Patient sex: M
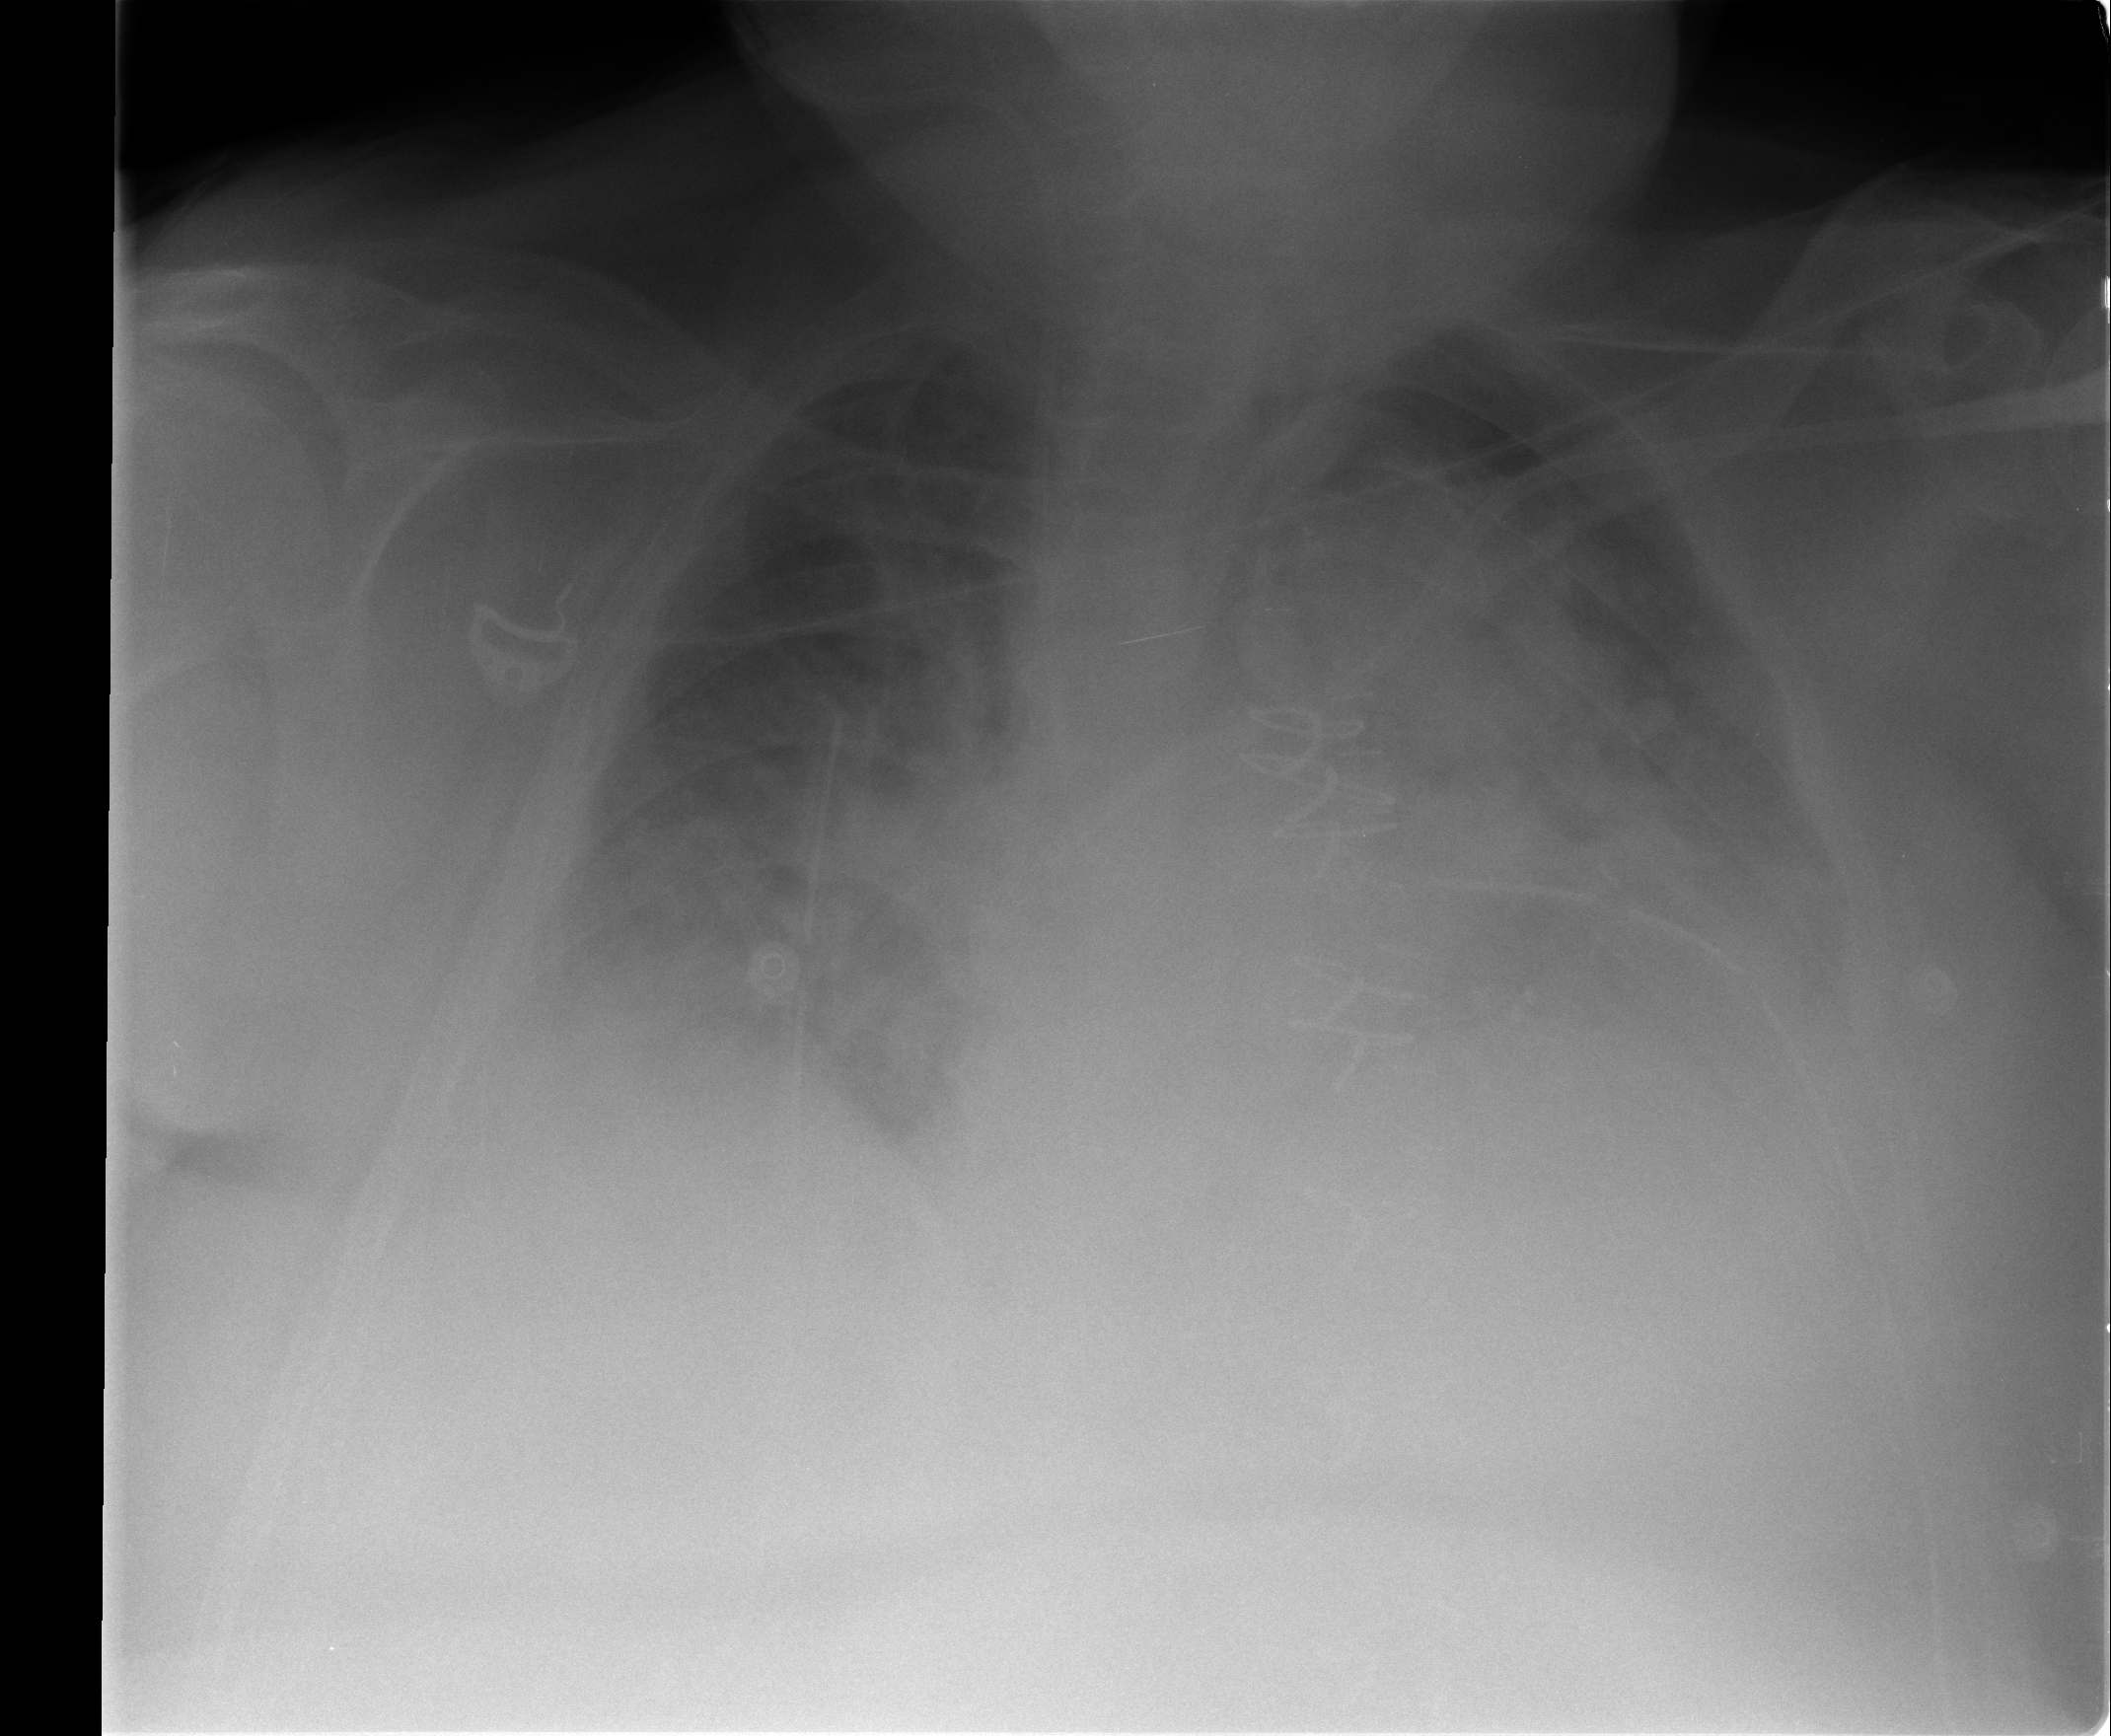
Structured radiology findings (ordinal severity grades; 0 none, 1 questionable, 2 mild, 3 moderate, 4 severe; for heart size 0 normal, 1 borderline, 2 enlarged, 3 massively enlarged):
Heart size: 2
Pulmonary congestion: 3
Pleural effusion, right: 3
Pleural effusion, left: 3
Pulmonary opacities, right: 0
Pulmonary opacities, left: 3
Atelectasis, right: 2
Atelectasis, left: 2